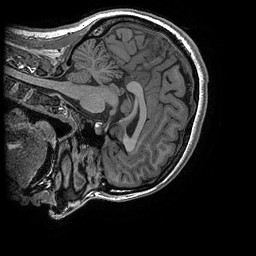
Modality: T1w
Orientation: sagittal
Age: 23
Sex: female
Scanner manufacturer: ge
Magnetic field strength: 3 T
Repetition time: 0.008184 s
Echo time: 0.003192 s